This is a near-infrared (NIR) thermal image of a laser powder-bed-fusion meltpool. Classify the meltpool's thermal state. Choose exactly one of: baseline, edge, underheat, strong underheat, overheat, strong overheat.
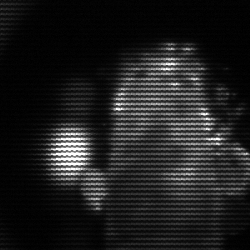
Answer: strong underheat